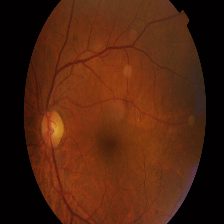
Diabetic retinopathy grade: Proliferative DR